一年级 · 计数
能数出下面的物体各是多少吗?

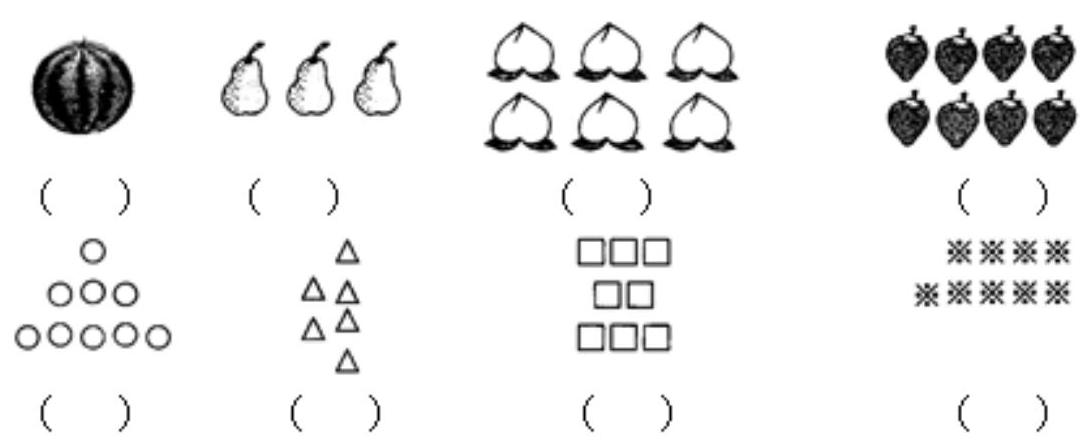
答案: ; 3; 6; 8; 9; 6; 8; 9